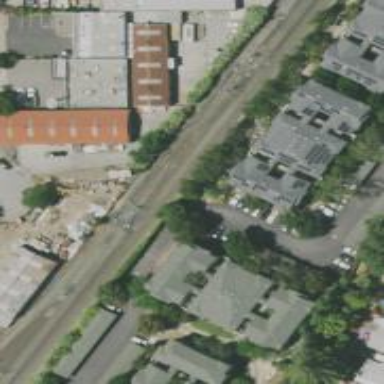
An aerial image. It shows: Railway crossing.